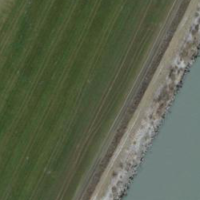
EUNIS habitat code: 25
Species observed at this site:
Ononis spinosa